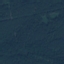
Label: Forest